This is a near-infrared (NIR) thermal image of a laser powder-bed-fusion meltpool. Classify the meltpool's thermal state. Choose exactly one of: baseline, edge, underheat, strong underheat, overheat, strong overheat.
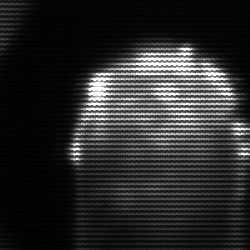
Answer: baseline